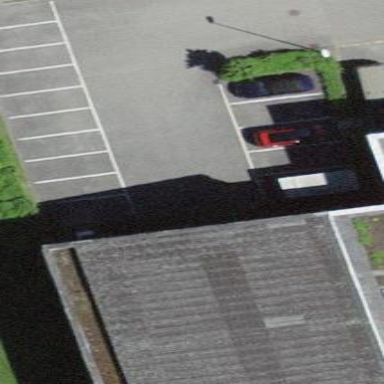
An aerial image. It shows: Street side parking area.